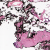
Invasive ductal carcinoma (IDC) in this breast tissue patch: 0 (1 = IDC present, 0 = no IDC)